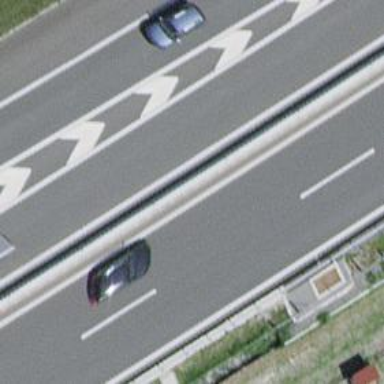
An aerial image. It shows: Trunk highway.